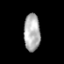
Tissue: prostate
Cell type: Epithelial cells
Senescence score: 0.3095
Nuclear area (px): 596
Mean DAPI intensity: 175.685